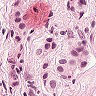
Metastatic tissue present: yes